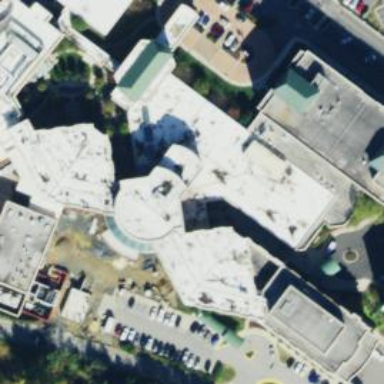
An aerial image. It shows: Hospital building.